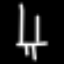
Label: chair